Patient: sex F, age 26
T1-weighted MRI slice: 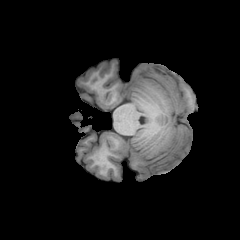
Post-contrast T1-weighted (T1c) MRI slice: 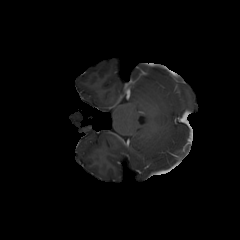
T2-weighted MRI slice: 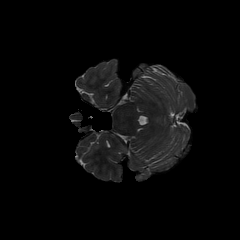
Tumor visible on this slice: no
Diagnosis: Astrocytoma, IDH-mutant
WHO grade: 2